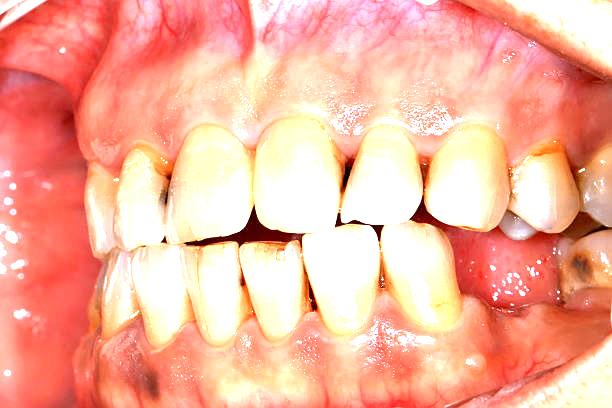
Condition: Calculus